Interaction volume radius: 10 \u00c5
Interaction volume height: 25 \u00c5
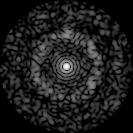
Disorder parameter: 0.7628